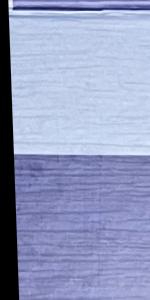
Label: Empty